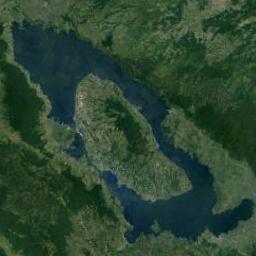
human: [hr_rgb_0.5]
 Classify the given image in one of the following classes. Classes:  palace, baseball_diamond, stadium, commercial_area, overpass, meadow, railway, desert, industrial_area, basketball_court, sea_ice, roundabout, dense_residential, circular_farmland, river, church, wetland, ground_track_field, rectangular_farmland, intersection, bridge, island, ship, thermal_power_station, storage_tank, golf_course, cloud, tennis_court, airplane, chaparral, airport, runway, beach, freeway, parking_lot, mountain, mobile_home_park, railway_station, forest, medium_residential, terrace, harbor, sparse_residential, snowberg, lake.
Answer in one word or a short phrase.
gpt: lake